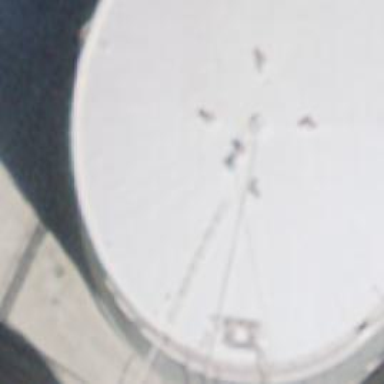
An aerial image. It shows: Storage tank that is man-made.